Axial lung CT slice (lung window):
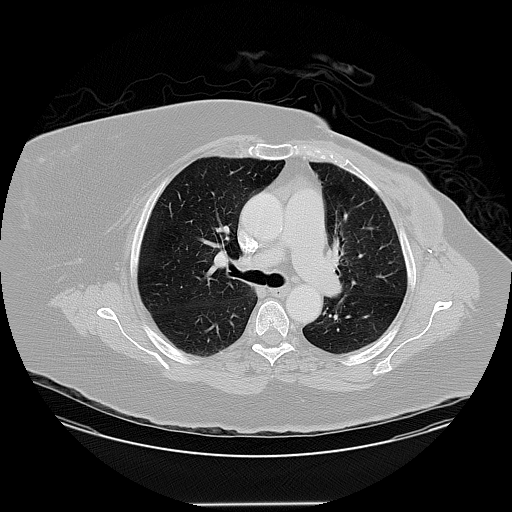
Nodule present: no